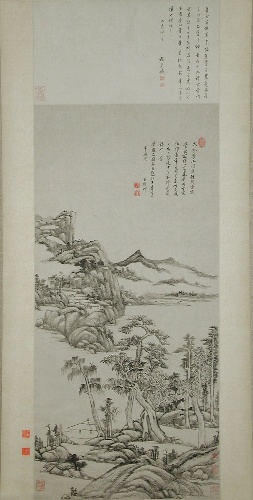
Title: 清  王原祁  倣黃公望高克恭山水圖  軸|Landscape in the Styles of Huang Gongwang and Gao Kegong
Artist: Wang Yuanqi
Artist bio: Chinese, 1642–1715
Date: dated 1705
Object type: Hanging scroll
Classification: Paintings
Medium: Hanging scroll; ink on paper
Culture: China
Period: Qing dynasty (1644–1911)
Dimensions: Image: 45 1/8 x 21 1/4 in. (114.6 x 54 cm)
Overall with mounting: 102 1/4 x 29 in. (259.7 x 73.7 cm)
Overall with knobs: 102 1/4 x 32 3/4 in. (259.7 x 83.2 cm)
Department: Asian Art
Credit line: Ex coll.: C. C. Wang Family, Gift of Mr. and Mrs. Earl Morse, 1972
Accession year: 1972
Repository: Metropolitan Museum of Art, New York, NY
Tags: Landscapes